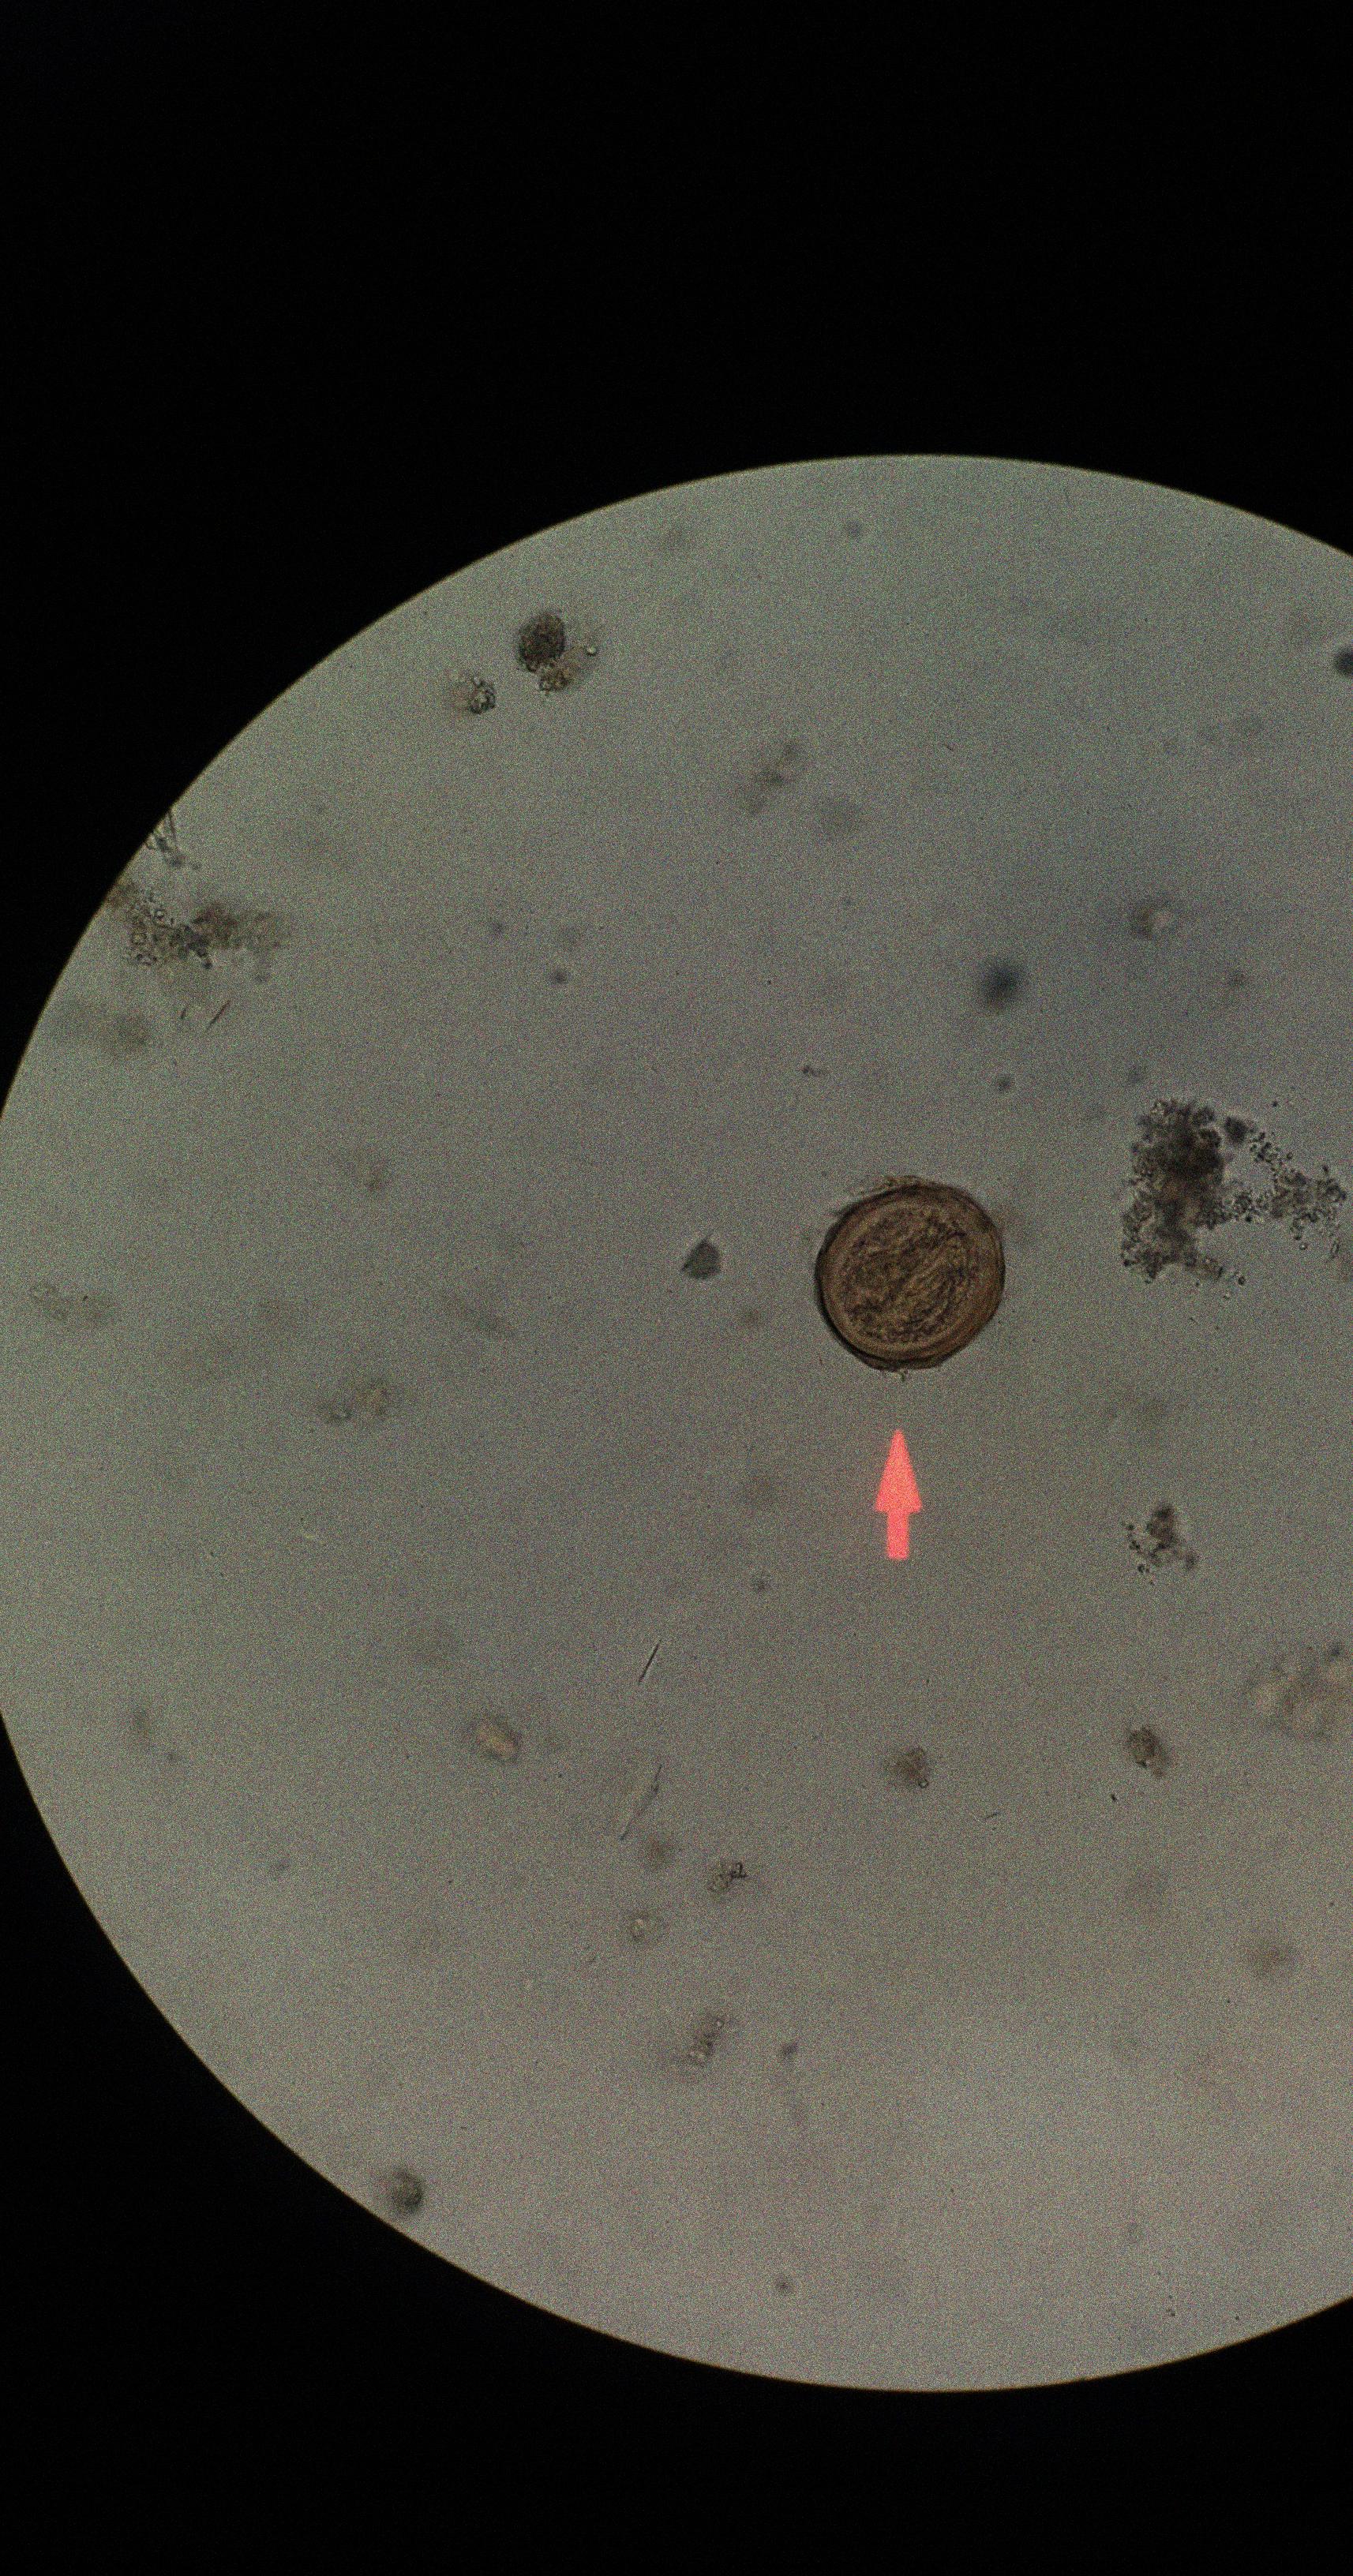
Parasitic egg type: Ascaris lumbricoides